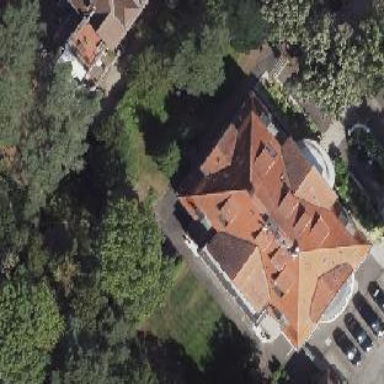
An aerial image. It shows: Embassy building.